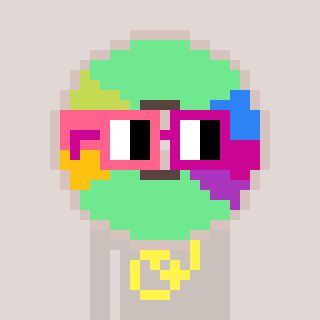
a pixel art character with square pink and red glasses, a cd-shaped head and a foggrey-colored body on a warm background